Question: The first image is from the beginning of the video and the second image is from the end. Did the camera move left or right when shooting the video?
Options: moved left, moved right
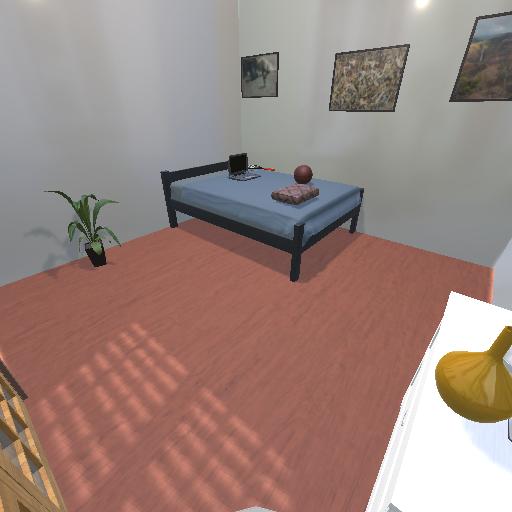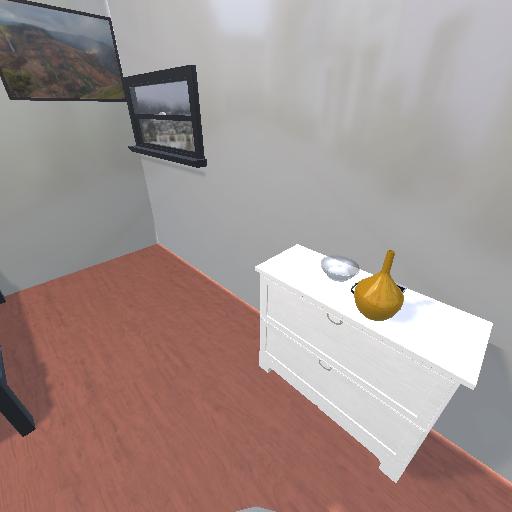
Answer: moved left